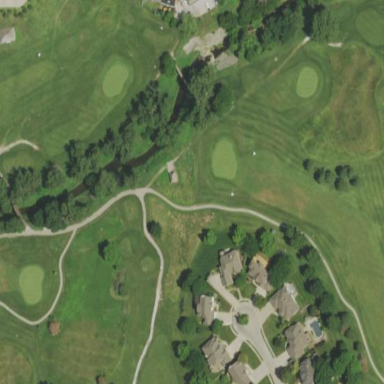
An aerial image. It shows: Grassy area designated as golf fairway.